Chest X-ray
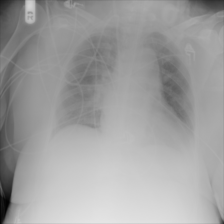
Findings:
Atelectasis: negative
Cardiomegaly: negative
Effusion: negative
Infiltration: negative
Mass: negative
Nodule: negative
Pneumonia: negative
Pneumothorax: negative
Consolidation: negative
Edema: negative
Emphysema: negative
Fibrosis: negative
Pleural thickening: negative
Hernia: negative